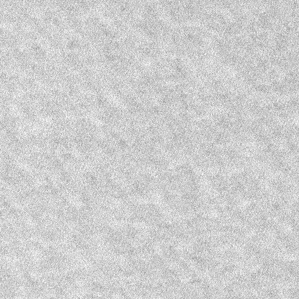
Label: frost